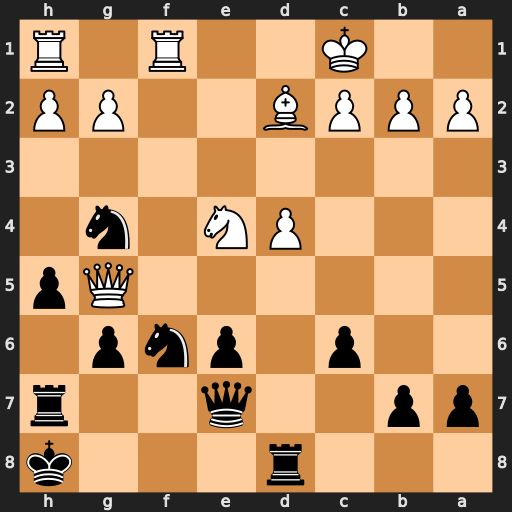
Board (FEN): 3r3k/pp2q2r/2p1pnp1/6Qp/3PN1n1/8/PPPB2PP/2K2R1R
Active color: b
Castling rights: -
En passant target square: -
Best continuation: Nxe4 Qxe7 Rxe7